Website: crate-barrel
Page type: delivery-shipping
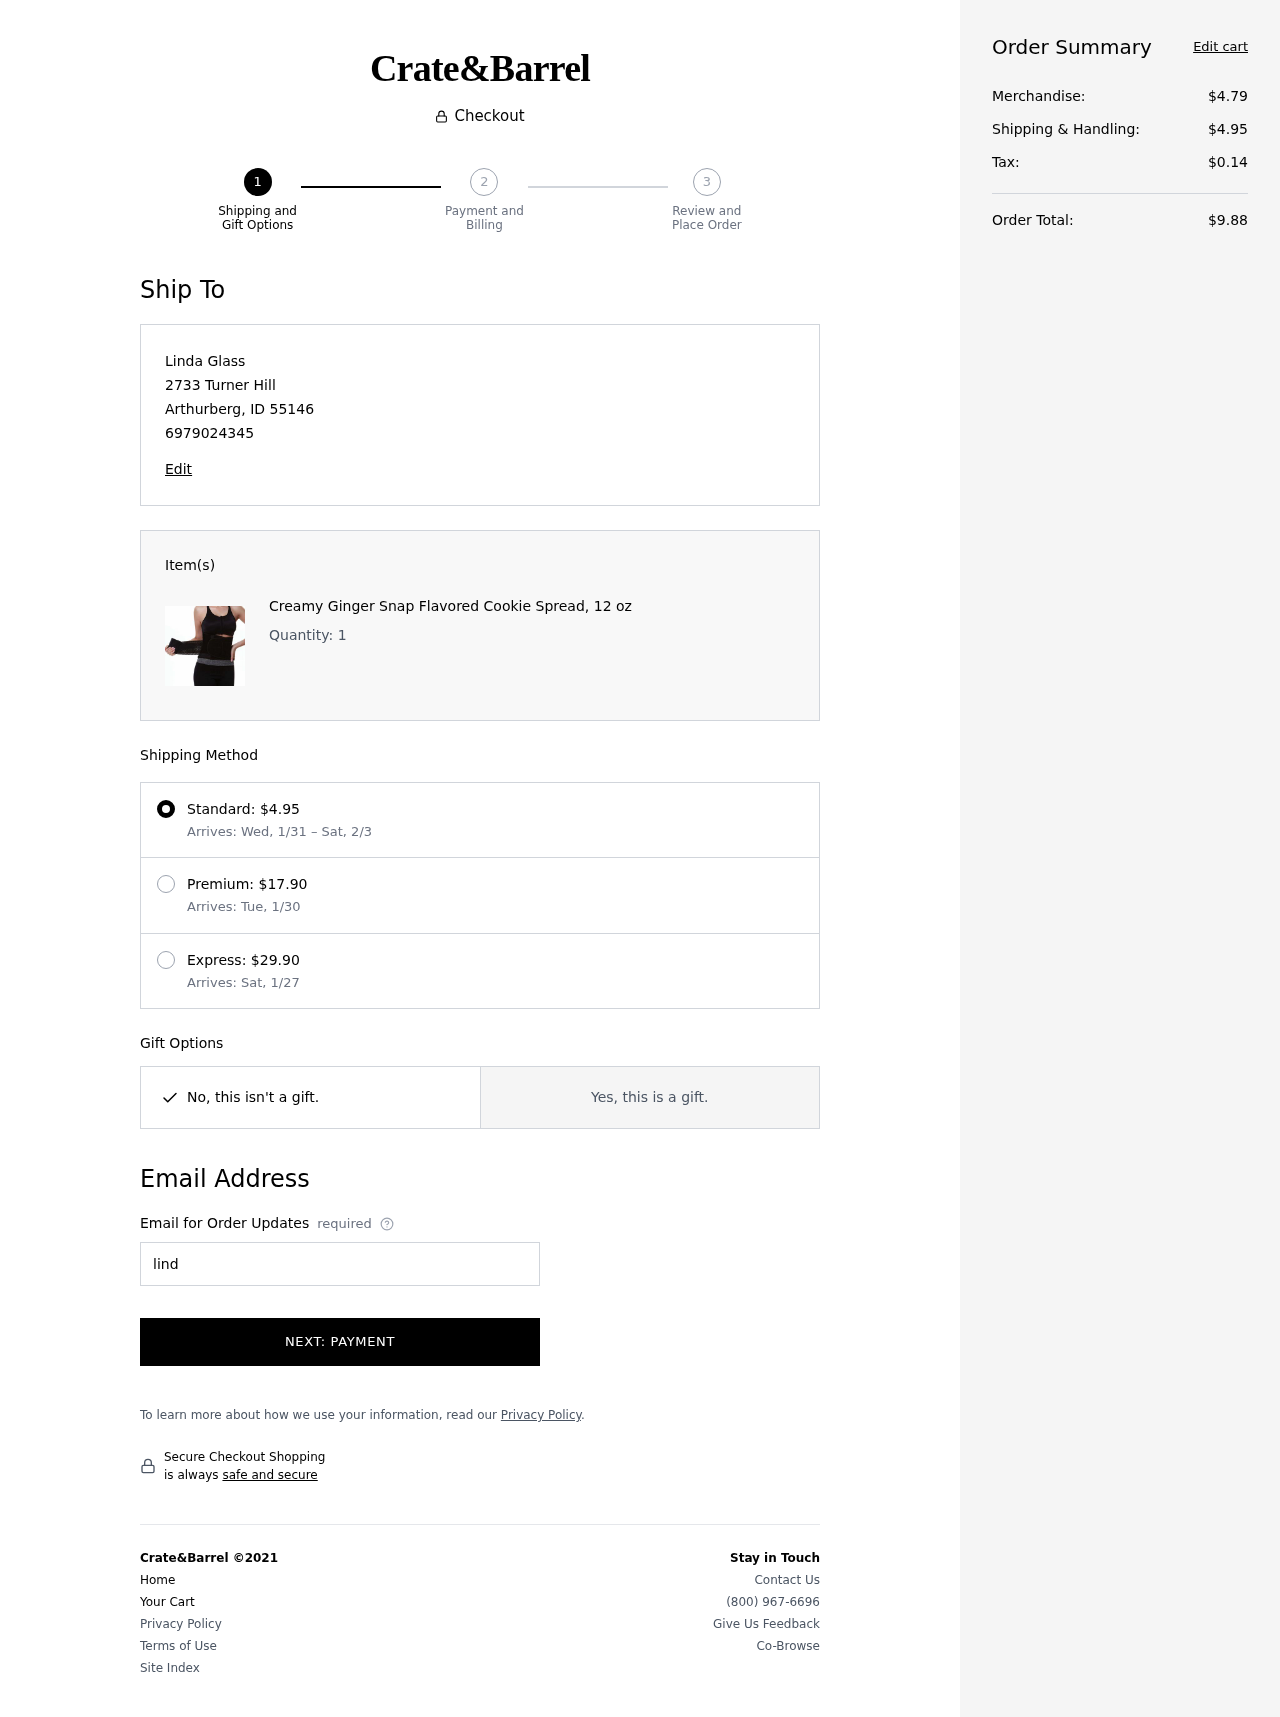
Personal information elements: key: PII_CITY
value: Arthurberg
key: PII_EMAIL
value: lindaglass@gmail.com
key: PII_FULLNAME
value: Linda Glass
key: PII_PHONE
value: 6979024345
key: PII_POSTCODE
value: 55146
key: PII_STATE_ABBR
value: ID
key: PII_STREET
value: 2733 Turner Hill
Product elements: key: PRODUCT1_NAME
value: Creamy Ginger Snap Flavored Cookie Spread, 12 oz
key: PRODUCT1_QUANTITY
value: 1
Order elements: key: ORDER_SHIPPING_COST
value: $4.95
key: ORDER_SHIPPING_DATE
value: Wed, 1/31
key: ORDER_DELIVERY_DATE
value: Sat, 2/3
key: ORDER_SHIPPING_COST2
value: $17.90
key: ORDER_DELIVERY_DATE2
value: Arrives: Tue, 1/30
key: ORDER_SHIPPING_COST3
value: $29.90
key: ORDER_DELIVERY_DATE3
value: Arrives: Sat, 1/27
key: ORDER_SUBTOTAL
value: $4.79
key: ORDER_TAX
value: $0.14
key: ORDER_TOTAL
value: $9.88